Field crop: tomato
Growth stage: 2
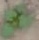
Species: solanum